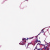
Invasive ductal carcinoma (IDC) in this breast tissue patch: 0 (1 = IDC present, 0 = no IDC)